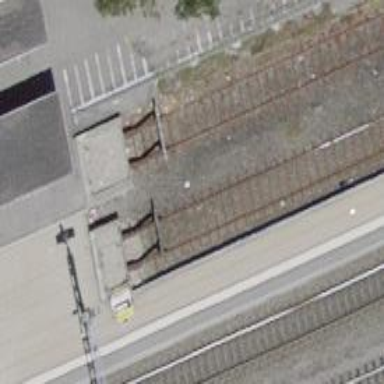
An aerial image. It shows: Railway buffer stop.